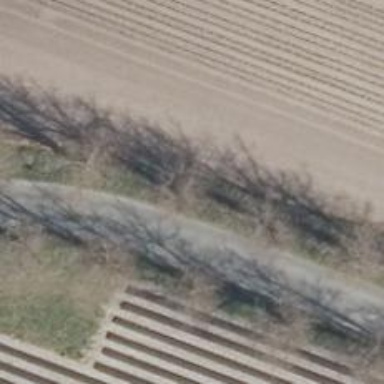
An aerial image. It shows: Row of deciduous trees.